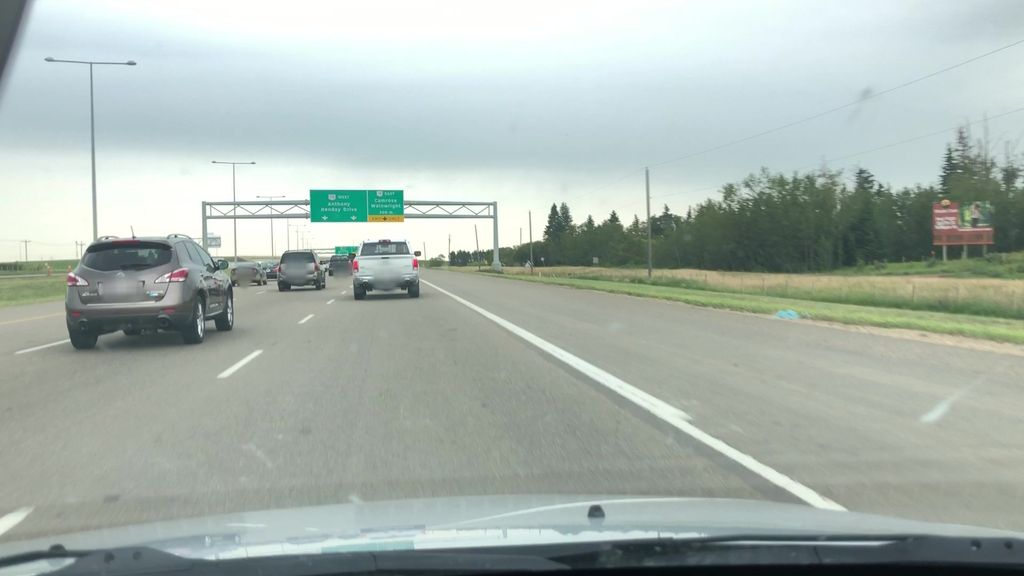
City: edmonton